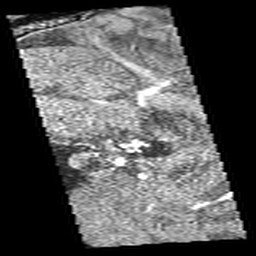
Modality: angio
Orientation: sagittal
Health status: ill
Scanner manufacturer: siemens
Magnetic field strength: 3 T
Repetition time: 0.025 s
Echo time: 0.00413 s